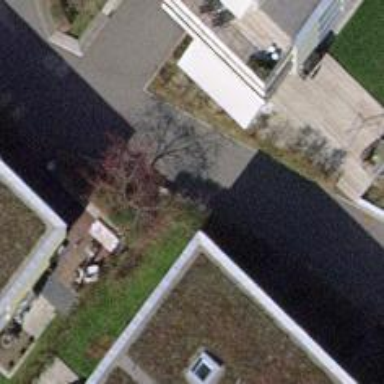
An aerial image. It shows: Brown bench.